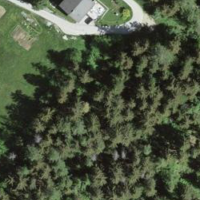
EUNIS habitat code: 43
Species observed at this site:
Volucella pellucens